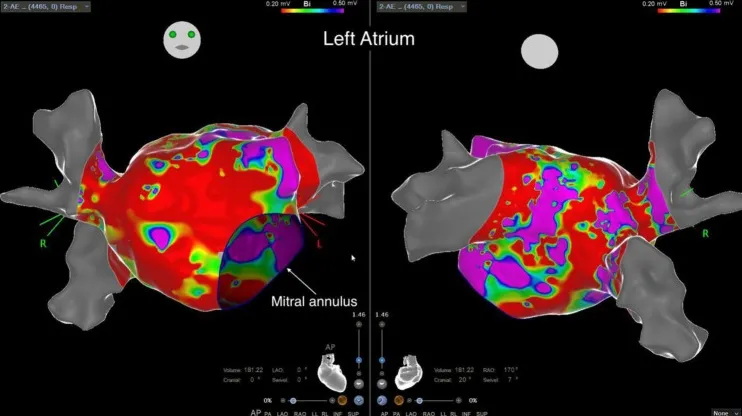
The left atrium , depicting extensive areas of low voltage (red) (cut-off 0.20-0.50 mV). (A1 and B1) Antero-Posterior view; (A2 and B2) posteroanterior view.
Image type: radiology (pet)